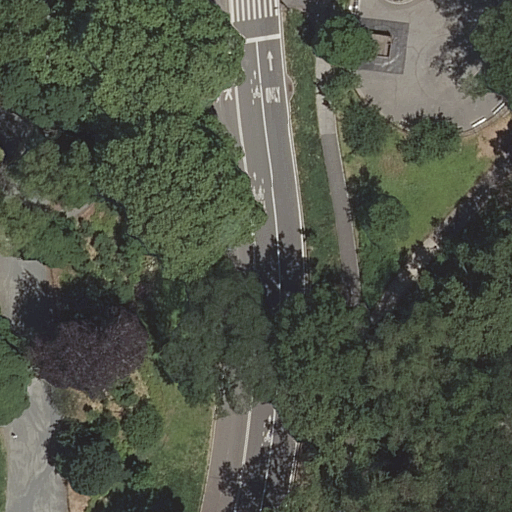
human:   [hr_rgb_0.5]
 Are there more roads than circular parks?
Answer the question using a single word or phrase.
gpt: yes

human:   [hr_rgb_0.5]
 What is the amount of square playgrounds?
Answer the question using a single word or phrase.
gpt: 0

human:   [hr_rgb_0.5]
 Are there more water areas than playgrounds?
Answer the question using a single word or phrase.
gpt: no

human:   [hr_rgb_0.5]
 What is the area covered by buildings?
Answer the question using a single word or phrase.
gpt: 0m2

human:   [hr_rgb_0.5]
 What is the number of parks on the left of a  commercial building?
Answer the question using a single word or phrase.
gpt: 0

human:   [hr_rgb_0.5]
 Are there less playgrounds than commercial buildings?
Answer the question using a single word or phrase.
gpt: no

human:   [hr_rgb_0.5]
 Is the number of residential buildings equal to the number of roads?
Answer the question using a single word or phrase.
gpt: no

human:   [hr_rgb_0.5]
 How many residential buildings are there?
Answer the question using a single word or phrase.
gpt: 0

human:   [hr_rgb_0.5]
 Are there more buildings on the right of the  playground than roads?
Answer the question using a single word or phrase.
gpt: no

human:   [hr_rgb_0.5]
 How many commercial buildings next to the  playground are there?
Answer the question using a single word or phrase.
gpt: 0

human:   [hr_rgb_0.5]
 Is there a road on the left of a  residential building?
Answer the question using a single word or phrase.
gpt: no

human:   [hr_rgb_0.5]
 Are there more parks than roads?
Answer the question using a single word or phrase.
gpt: no

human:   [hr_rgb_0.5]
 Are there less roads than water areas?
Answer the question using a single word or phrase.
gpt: no

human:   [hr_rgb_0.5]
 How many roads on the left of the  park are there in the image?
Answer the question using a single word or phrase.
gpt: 7

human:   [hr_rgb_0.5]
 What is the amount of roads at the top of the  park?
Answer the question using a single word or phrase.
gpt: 0

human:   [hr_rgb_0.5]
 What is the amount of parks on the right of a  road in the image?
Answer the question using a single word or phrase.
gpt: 1

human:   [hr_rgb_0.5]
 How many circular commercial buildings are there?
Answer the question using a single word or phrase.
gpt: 0

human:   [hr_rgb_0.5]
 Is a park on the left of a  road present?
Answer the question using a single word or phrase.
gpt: no

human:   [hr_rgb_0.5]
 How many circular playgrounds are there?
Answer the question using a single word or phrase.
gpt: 0

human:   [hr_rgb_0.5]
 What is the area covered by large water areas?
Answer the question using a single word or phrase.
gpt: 0m2

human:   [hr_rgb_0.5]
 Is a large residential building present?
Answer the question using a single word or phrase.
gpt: no

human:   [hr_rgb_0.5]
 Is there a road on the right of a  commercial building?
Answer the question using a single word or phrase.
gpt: no

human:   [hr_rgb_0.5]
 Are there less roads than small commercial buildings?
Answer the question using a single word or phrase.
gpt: no

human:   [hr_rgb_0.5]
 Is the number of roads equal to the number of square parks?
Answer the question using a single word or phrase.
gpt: no

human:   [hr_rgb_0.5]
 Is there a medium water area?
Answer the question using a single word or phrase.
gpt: no

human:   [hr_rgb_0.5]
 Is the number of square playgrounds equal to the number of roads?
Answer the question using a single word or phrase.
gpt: no

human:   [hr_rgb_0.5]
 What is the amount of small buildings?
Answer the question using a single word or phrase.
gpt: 0

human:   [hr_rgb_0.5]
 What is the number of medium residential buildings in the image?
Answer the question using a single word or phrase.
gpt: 0

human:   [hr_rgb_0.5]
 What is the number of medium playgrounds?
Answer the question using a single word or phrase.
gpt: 0

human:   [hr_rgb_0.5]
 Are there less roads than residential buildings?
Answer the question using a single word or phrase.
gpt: no

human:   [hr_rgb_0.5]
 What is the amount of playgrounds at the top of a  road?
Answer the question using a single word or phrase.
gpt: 1

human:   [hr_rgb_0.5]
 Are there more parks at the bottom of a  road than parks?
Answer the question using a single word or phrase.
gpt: no

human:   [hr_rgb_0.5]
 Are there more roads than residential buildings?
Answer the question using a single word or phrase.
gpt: yes

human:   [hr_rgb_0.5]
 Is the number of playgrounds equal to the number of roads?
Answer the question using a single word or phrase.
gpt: no

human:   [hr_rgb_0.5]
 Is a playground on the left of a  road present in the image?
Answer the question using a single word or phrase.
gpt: no

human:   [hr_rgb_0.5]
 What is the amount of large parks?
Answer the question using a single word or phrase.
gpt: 1